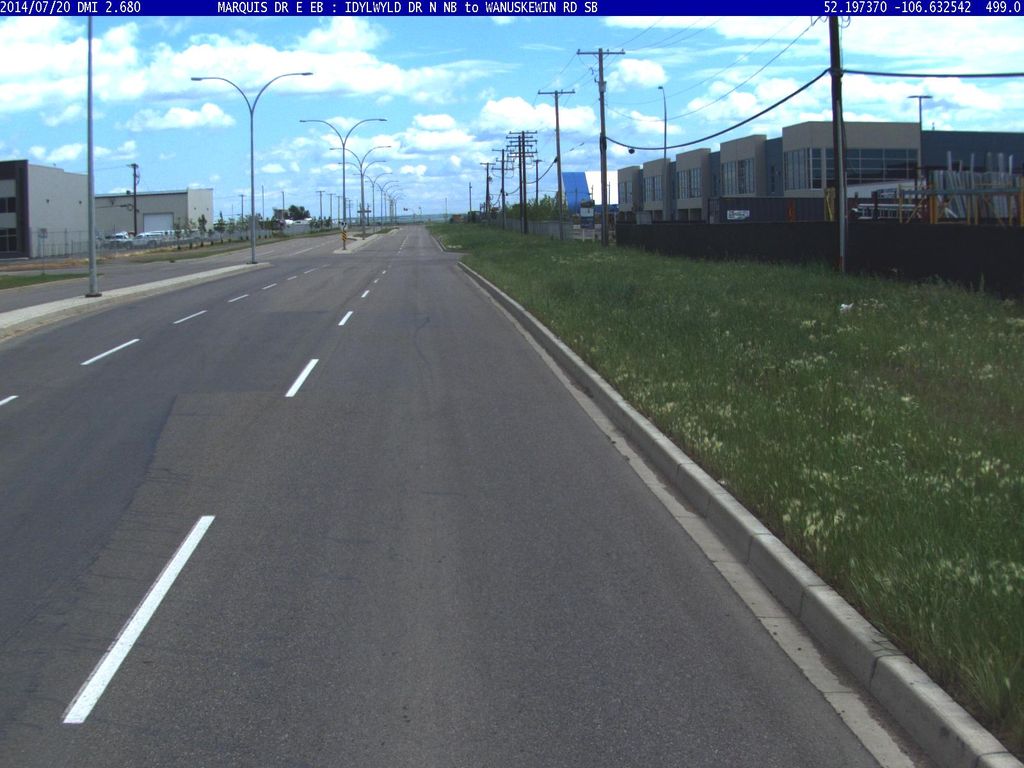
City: saskatoon